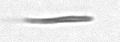
Label: fiber